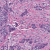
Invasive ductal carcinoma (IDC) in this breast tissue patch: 1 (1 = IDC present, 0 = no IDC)